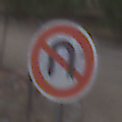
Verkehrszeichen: VerbotWenden
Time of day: MorningAfternoon
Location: Outdoor (Suburban)
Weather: PartlyCloudy
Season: NotSpecified
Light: Natural